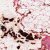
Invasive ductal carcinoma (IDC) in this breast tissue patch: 0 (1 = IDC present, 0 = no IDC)